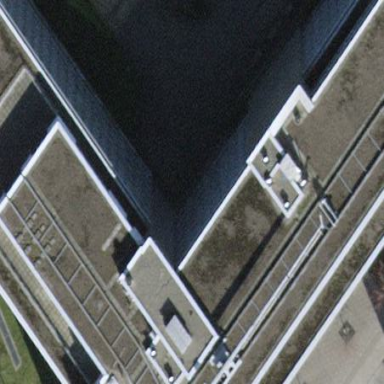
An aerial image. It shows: Office building.